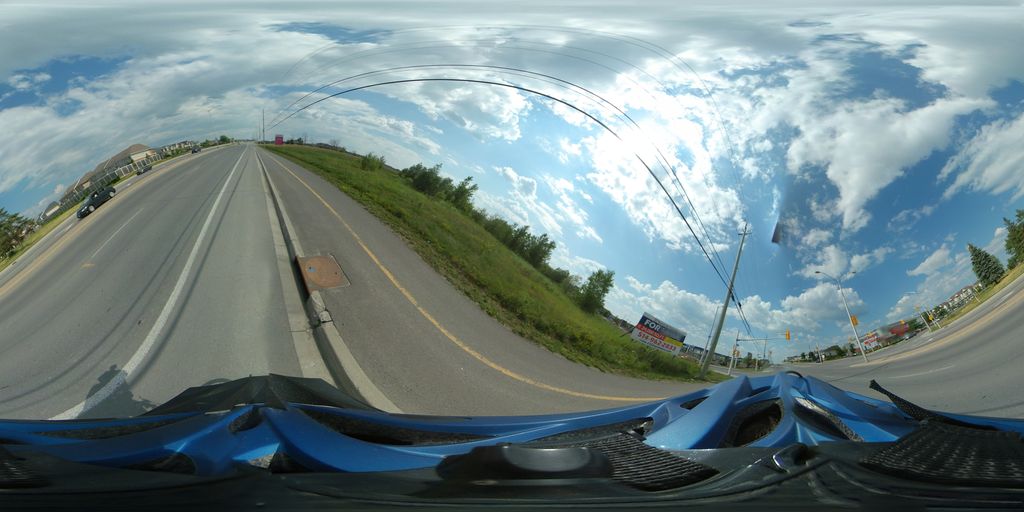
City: ottawa-gatineau